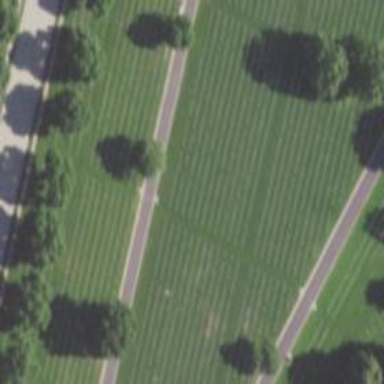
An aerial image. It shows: Sector in the cemetery.